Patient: sex F, age 57
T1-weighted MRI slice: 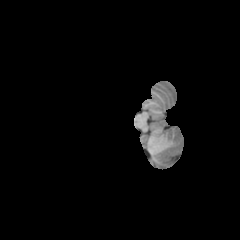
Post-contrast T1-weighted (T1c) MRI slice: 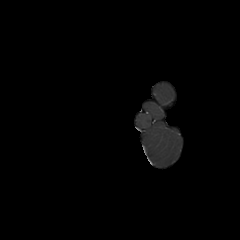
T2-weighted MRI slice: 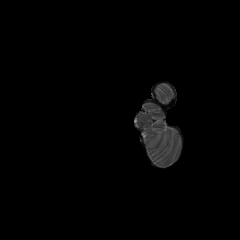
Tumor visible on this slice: no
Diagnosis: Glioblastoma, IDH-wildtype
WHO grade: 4